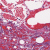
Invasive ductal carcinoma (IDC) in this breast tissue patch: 0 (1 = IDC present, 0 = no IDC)